Question: In the below image you can see that in a StyleStringElement in a list, when scrolled quickly the title renders black. If I rotate the ipad the list re-renders and is fine.
Is there a work around?

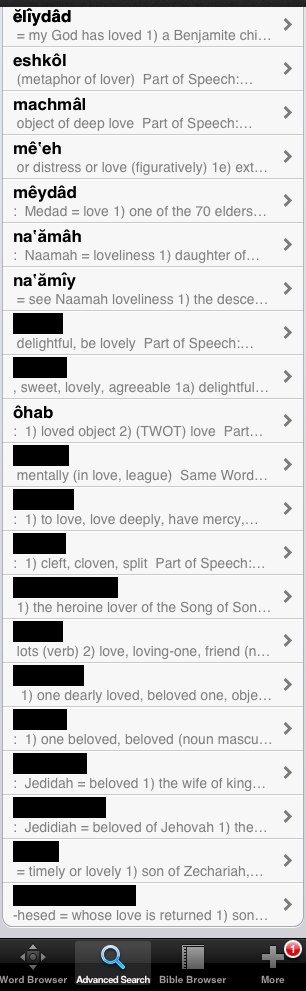
Answer: Not sure what's the issue but it's been reported previously: <URL>
That might give you a workaround but it would be nice if you could fill a bug report (and a test case) on <URL> so this can be properly fixed in future releases.